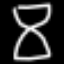
Label: hourglass